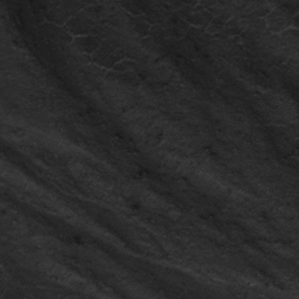
Label: frost